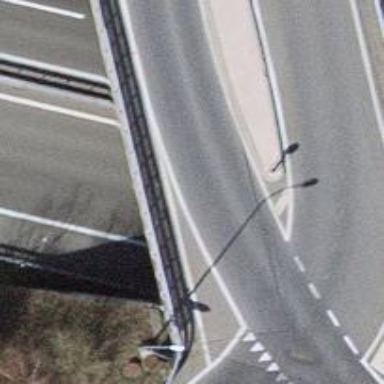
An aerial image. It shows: Motorway link bridge.